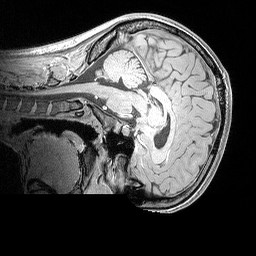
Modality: MP2RAGE
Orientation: sagittal
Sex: female
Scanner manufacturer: siemens
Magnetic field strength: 3 T
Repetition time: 5 s
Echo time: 0.00292 s